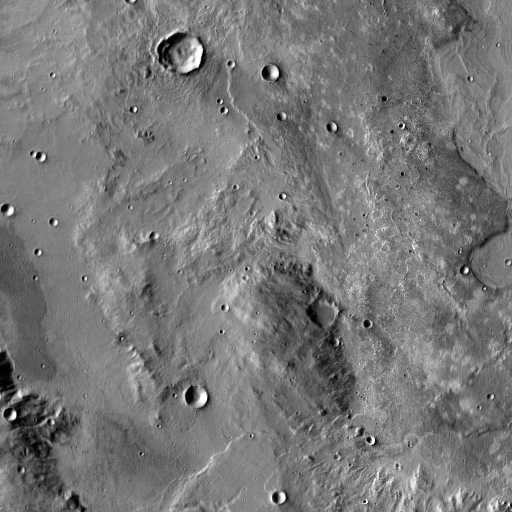
Crater classes present: Background, Other, Buried